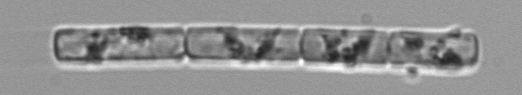
Label: Guinardia_delicatula